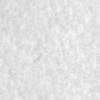
Label: no_change